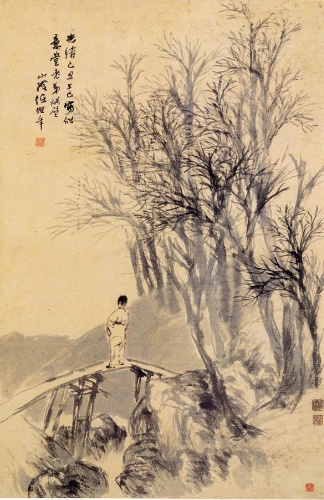
Title: 清  任頤  軸|Man on a Bridge
Artist: Ren Yi (Ren Bonian)
Artist bio: Chinese, 1840–1896
Date: dated 1889
Object type: Hanging scroll
Classification: Paintings
Medium: Hanging scroll; ink on bark paper
Culture: China
Period: Qing dynasty (1644–1911)
Dimensions: Image: 37 in. × 24 1/4 in. (94 × 61.6 cm)
Overall with mounting: 80 × 29 3/4 in. (203.2 × 75.6 cm)
Overall with knobs: 80 × 32 7/8 in. (203.2 × 83.5 cm)
Department: Asian Art
Credit line: Gift of Robert Hatfield Ellsworth, in memory of La Ferne Hatfield Ellsworth, 1986
Accession year: 1986
Repository: Metropolitan Museum of Art, New York, NY
Tags: Bridges|Men|Trees